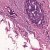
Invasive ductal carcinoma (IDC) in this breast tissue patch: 1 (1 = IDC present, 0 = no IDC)